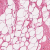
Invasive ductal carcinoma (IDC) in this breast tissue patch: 0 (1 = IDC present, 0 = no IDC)